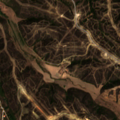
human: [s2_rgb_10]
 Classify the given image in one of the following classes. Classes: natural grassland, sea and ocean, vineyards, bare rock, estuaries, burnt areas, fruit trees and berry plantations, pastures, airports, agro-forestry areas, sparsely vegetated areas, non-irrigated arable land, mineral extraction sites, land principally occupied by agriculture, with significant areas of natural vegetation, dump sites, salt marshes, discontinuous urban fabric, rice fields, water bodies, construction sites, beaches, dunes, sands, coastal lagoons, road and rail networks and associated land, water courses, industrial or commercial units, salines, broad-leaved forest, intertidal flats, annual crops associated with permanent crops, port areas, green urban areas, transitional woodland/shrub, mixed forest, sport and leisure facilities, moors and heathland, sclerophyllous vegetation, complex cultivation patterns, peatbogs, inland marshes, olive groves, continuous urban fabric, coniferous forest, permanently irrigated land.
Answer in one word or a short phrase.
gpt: permanently irrigated land, sclerophyllous vegetation, transitional woodland/shrub